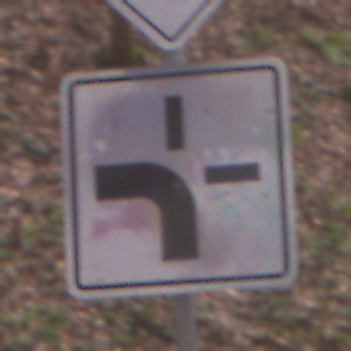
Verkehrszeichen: VerlaufVorfahrtsstrasse1
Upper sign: Vorfahrtsstrasse
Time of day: Midday
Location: Outdoor (Nature)
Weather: Overcast
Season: Autumn
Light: Natural